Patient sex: F
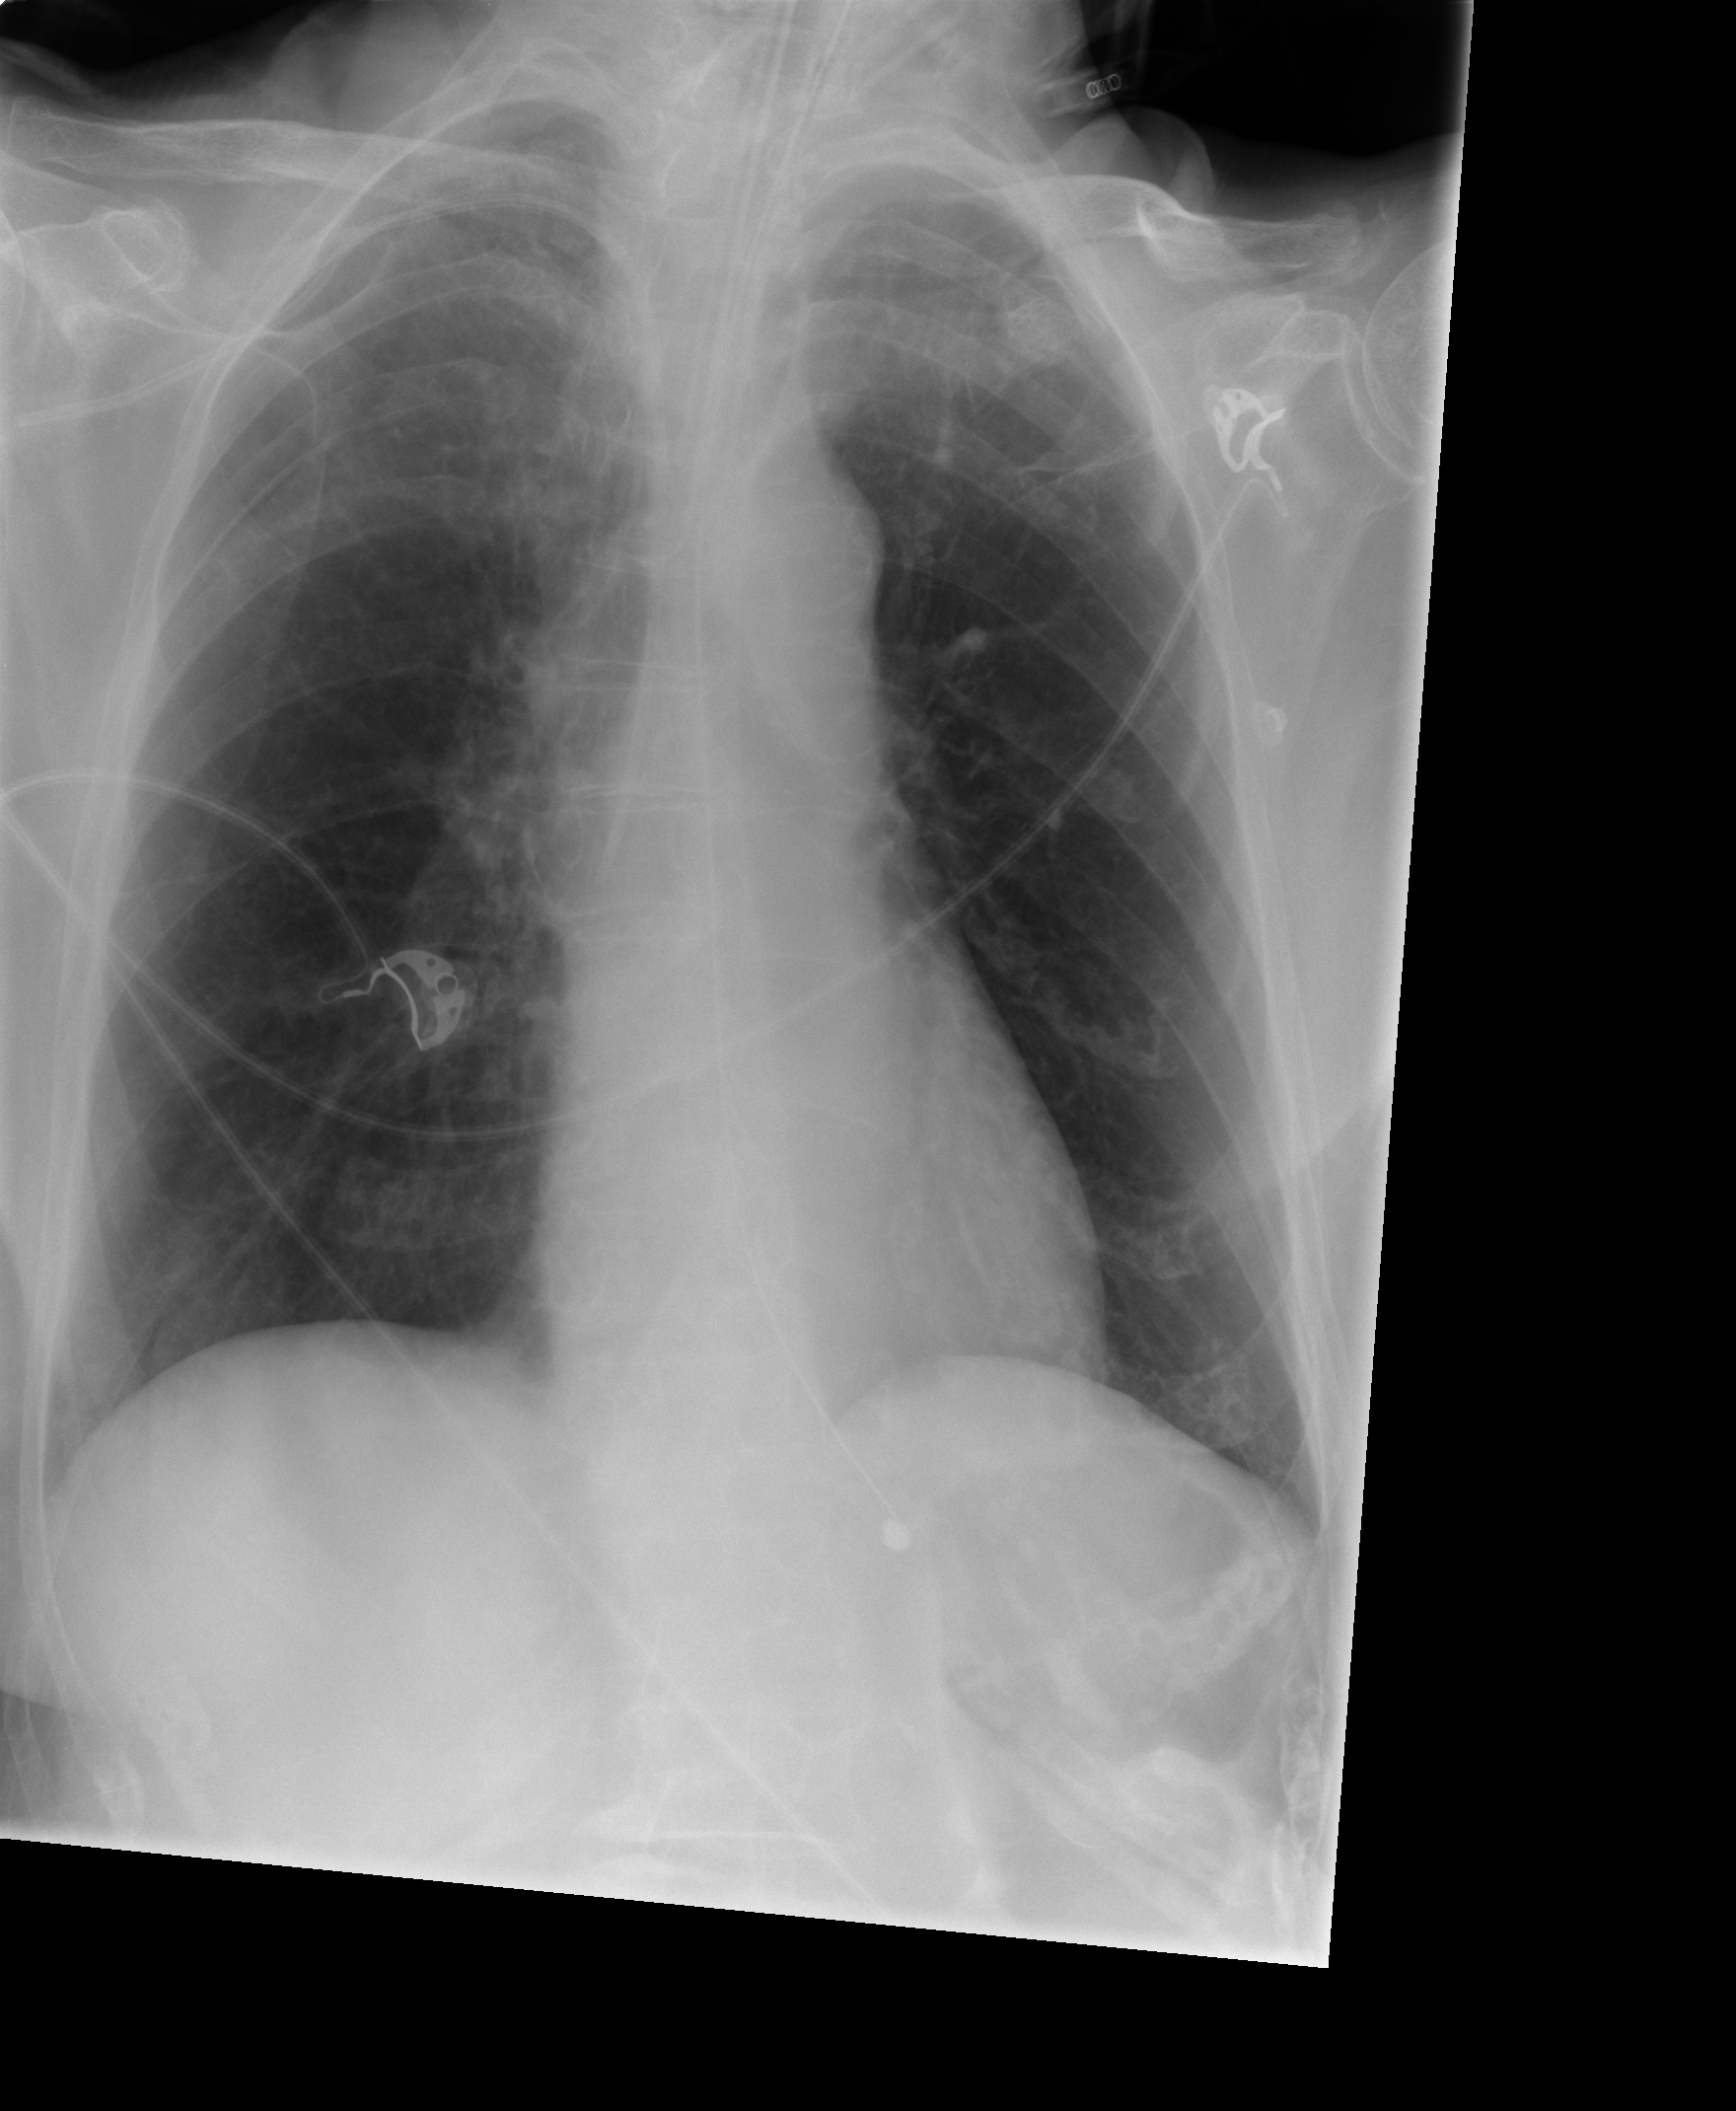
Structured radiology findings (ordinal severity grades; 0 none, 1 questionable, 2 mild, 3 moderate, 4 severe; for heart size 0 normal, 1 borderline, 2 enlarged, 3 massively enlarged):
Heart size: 0
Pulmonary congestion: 0
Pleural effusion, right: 0
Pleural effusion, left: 0
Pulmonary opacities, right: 0
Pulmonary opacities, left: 0
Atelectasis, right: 2
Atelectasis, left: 2